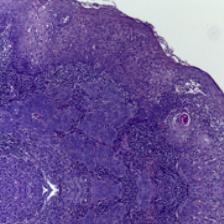
Diagnosis: OSCC